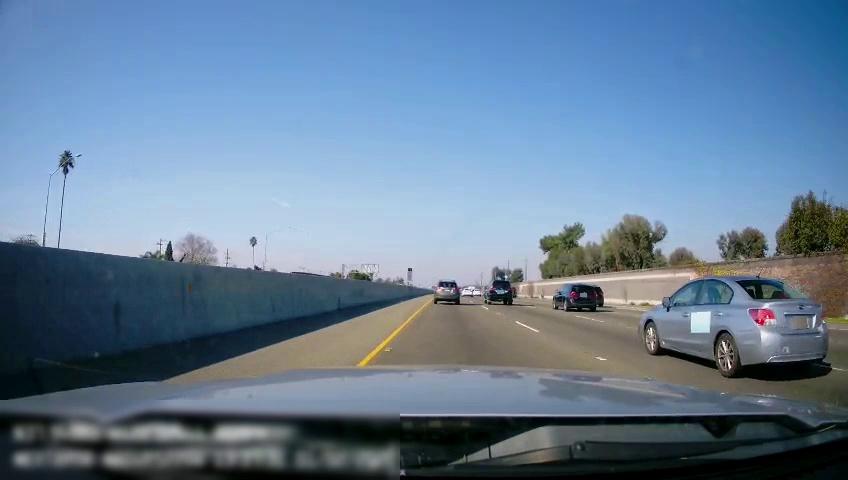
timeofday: Day
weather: Sunny
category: Drivable Space
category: Vehicles | SUV
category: Vehicles | SUV
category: Vehicles | Car
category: Vehicles | Truck
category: Vehicles | SUV
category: Vehicles | Car
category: Vehicles | SUV
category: Lanes | Current Lane
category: Lanes | Current Lane
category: Lanes | Alternate Lane
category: Lanes | Alternate Lane
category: Traffic | Signs